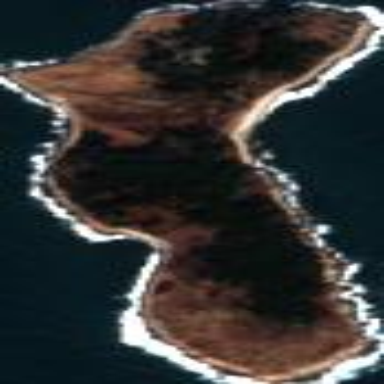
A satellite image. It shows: Island with natural coastline.